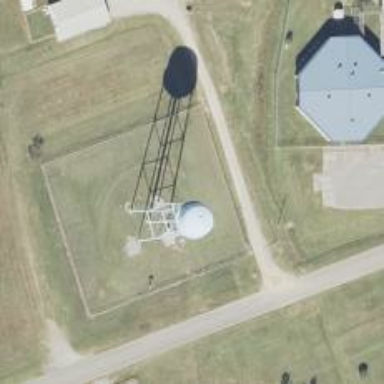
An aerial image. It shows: Water tower that is man-made.